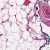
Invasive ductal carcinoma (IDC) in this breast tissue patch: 0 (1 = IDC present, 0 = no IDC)